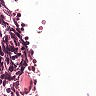
Metastatic tissue present: no